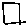
Label: square